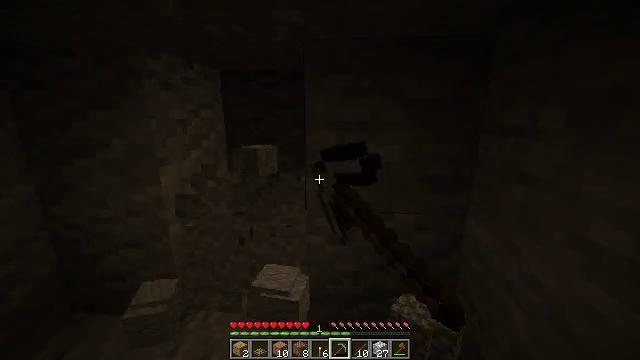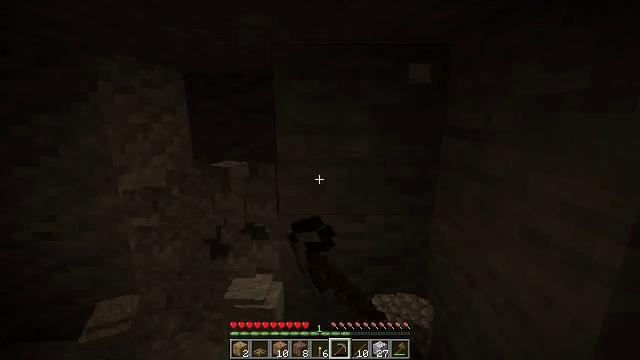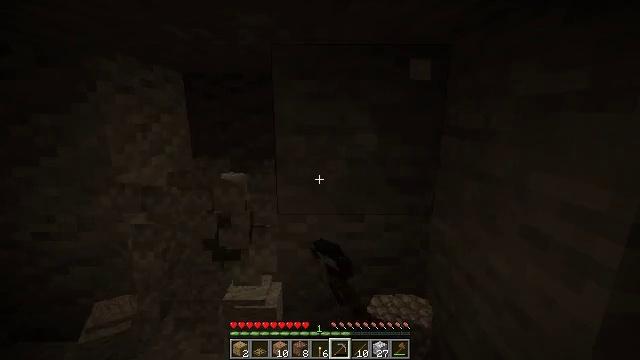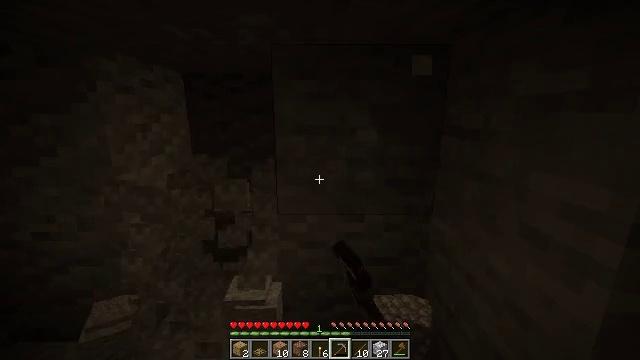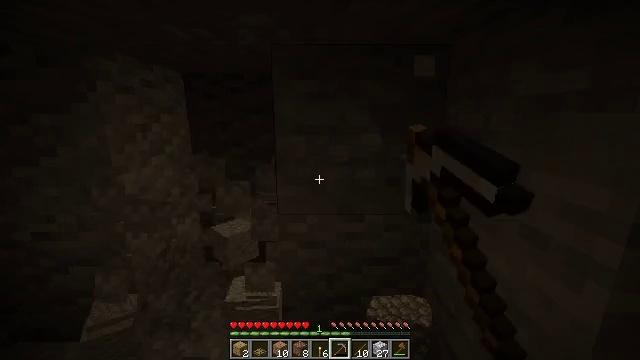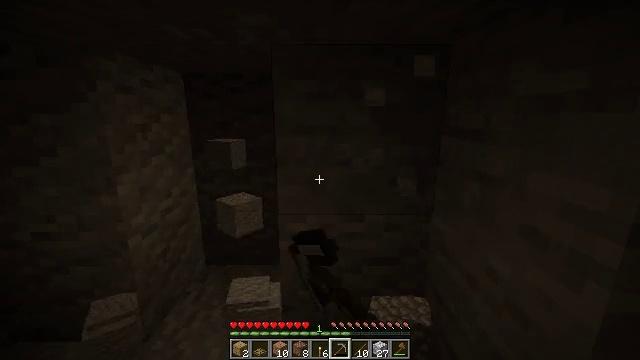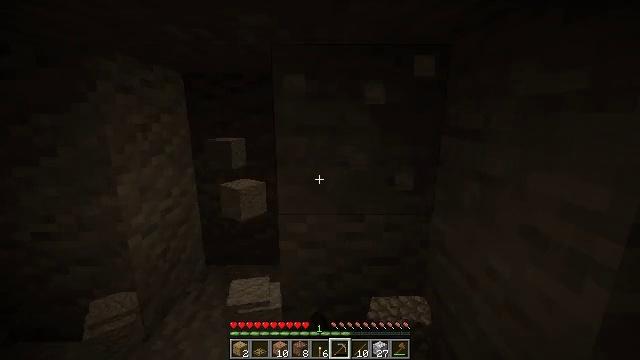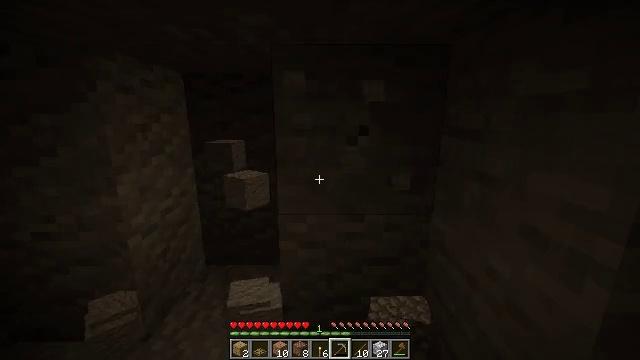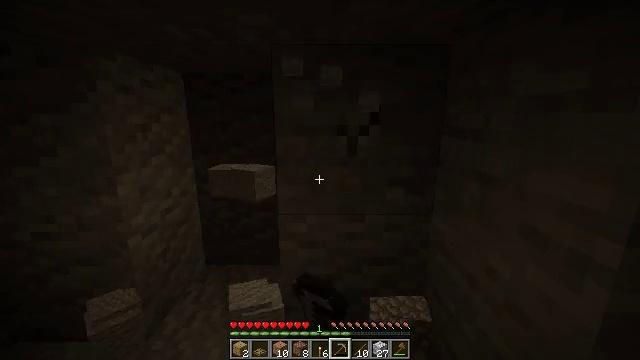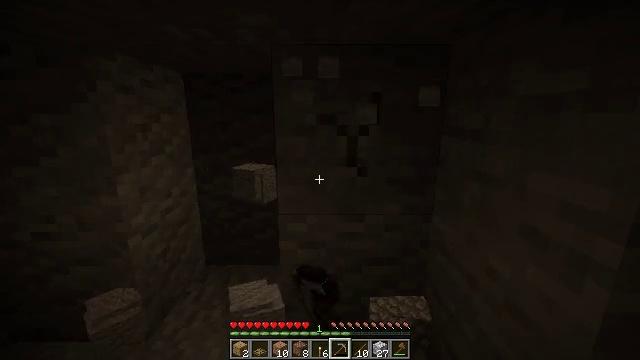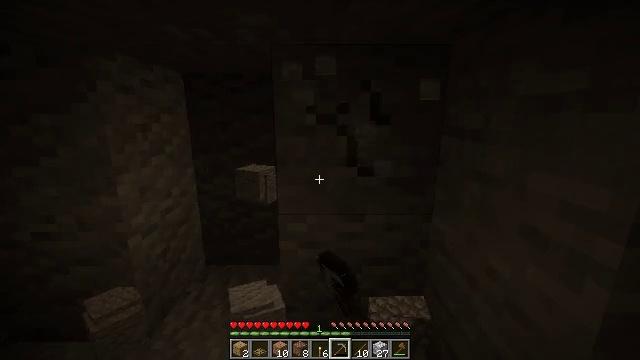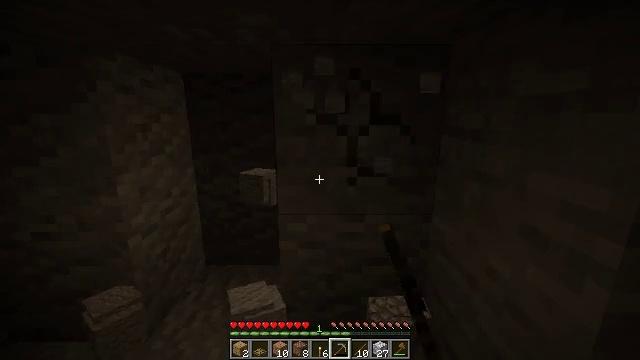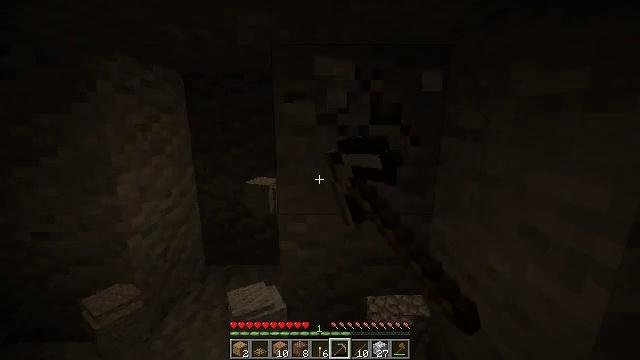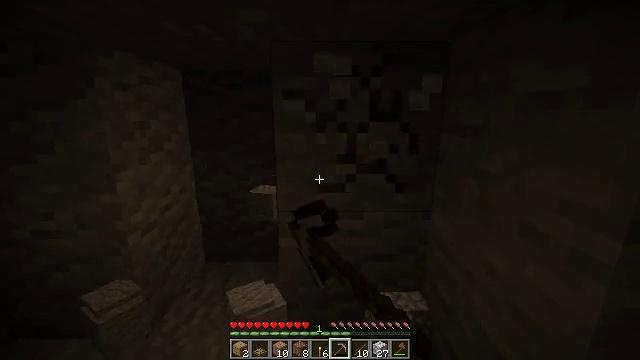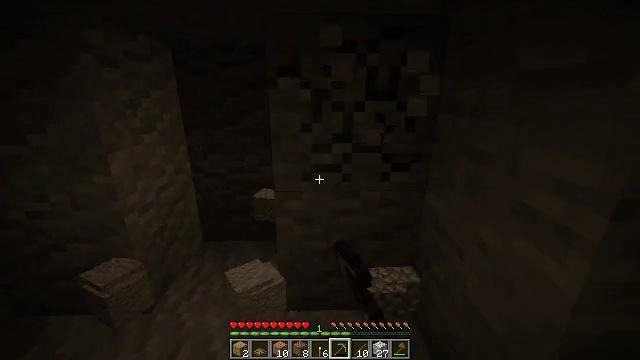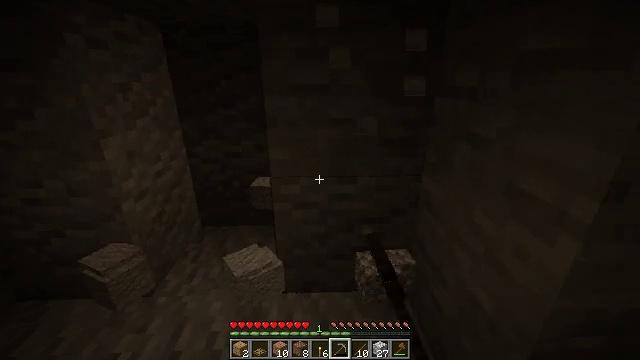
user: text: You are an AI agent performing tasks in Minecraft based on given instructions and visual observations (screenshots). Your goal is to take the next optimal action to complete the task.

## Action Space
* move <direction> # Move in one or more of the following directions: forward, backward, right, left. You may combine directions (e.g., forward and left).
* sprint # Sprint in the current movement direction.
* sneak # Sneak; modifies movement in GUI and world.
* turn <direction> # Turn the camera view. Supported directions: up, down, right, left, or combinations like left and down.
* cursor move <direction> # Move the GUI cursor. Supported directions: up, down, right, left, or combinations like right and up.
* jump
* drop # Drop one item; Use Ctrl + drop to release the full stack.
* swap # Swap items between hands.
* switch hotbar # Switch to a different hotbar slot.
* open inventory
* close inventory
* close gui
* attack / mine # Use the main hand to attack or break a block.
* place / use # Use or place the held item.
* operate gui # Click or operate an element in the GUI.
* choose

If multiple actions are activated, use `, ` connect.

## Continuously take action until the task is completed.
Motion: motion action
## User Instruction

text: Attack the andesite block to gather it.
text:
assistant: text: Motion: turn right, attack / mine
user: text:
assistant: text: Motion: attack / mine
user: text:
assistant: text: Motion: attack / mine
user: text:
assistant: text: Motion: attack / mine
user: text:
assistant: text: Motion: attack / mine
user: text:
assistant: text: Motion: attack / mine
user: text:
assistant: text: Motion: attack / mine
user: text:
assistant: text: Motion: attack / mine
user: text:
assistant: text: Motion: attack / mine
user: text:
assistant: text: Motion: attack / mine
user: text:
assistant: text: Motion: attack / mine
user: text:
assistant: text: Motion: attack / mine
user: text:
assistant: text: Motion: attack / mine
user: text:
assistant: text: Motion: turn down, attack / mine
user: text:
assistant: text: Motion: turn down, attack / mine
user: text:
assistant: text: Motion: attack / mine
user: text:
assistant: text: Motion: attack / mine
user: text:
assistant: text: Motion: attack / mine
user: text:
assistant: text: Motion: attack / mine
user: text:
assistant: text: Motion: attack / mine
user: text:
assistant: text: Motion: attack / mine
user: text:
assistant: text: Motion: attack / mine
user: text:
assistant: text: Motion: attack / mine
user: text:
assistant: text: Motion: attack / mine
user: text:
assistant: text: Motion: attack / mine
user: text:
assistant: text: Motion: attack / mine
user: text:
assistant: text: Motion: attack / mine
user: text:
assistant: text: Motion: attack / mine
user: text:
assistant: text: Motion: attack / mine
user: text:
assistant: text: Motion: turn right and up, attack / mine